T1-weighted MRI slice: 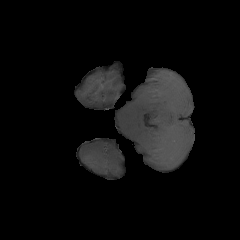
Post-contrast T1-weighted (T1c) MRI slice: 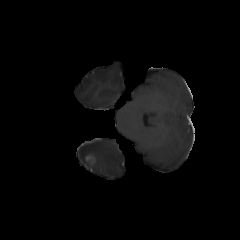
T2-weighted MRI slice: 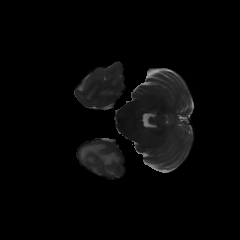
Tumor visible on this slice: yes